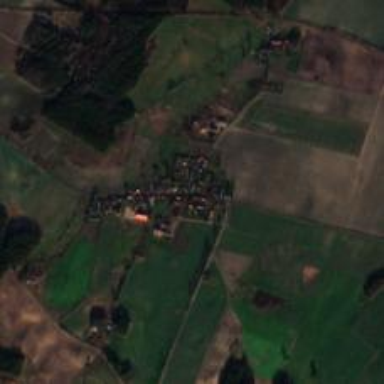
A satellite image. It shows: Village.